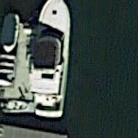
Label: Civil_yacht